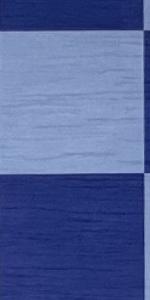
Label: Empty